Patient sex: M
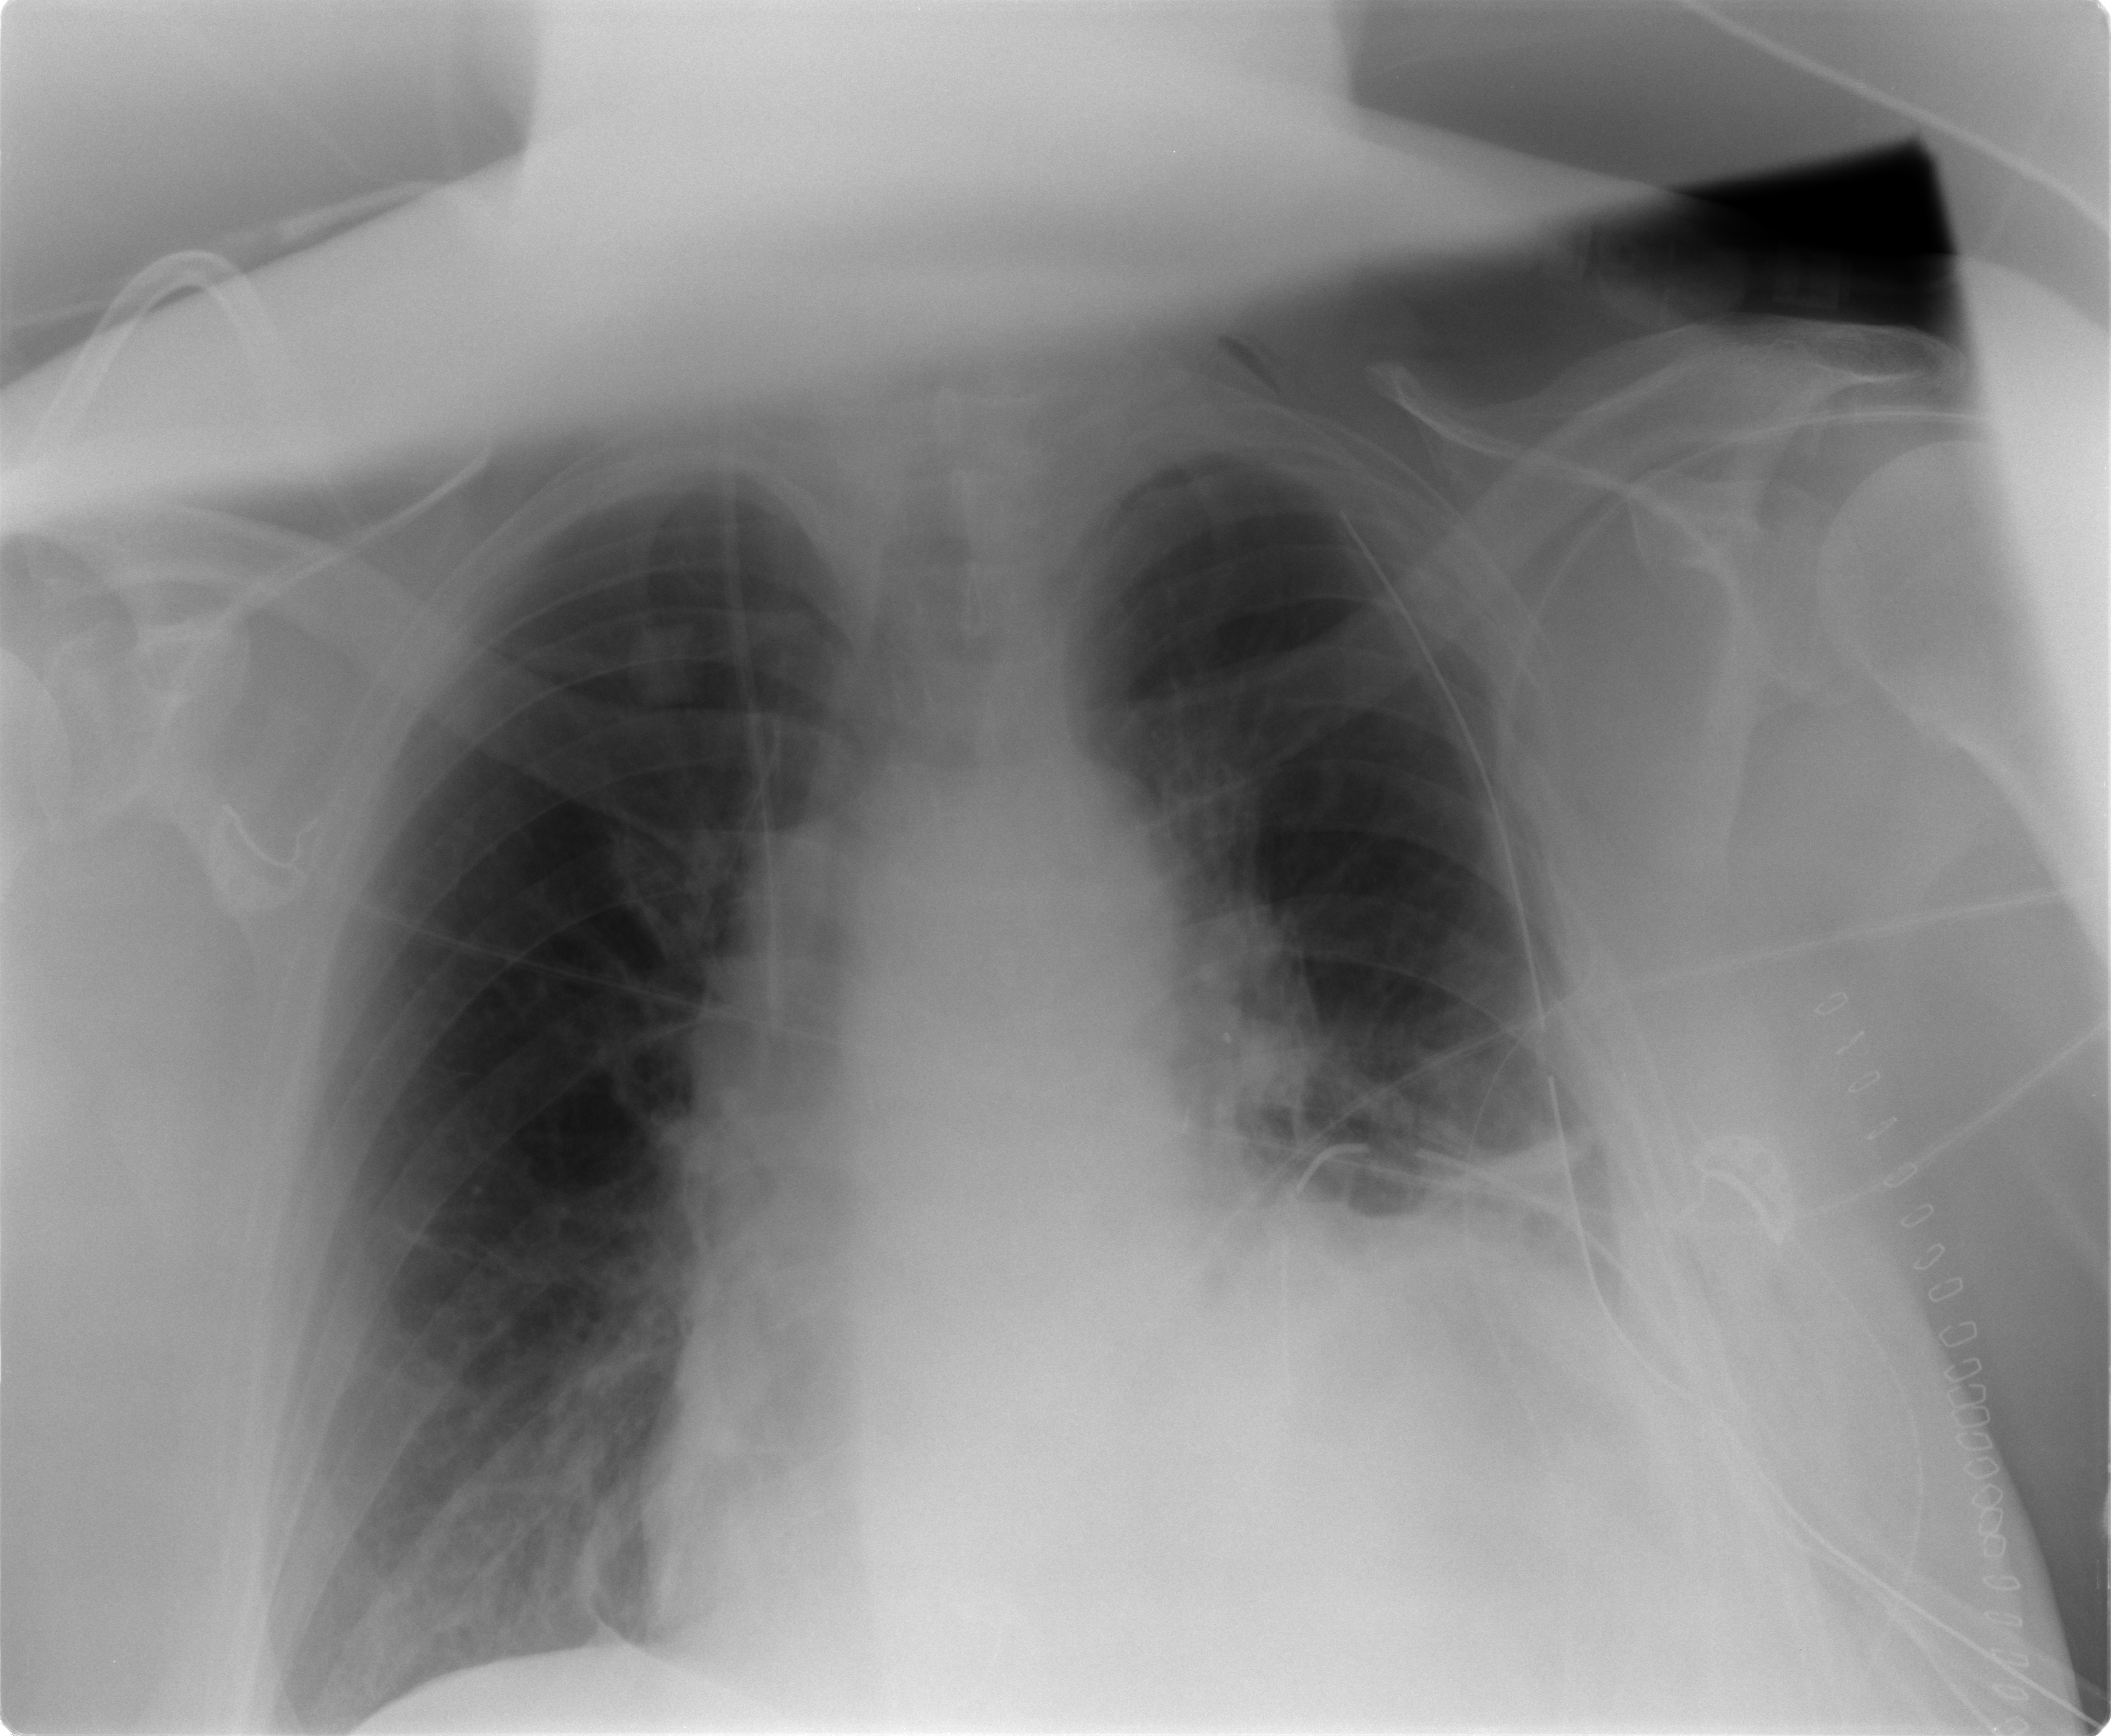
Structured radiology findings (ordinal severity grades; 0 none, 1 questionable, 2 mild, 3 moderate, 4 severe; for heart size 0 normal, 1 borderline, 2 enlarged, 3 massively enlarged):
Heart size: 1
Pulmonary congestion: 2
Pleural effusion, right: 0
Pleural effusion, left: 2
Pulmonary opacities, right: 0
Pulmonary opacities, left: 2
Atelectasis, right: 2
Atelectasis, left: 2